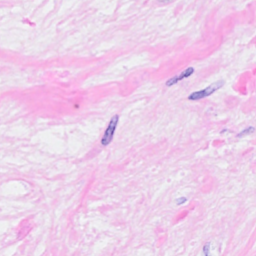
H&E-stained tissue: Breast